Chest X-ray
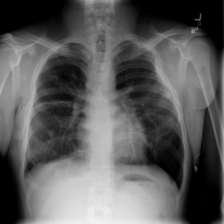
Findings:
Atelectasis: negative
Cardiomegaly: negative
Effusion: negative
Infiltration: negative
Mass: negative
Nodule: negative
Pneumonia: negative
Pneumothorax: negative
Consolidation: negative
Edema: negative
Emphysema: negative
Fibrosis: negative
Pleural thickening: negative
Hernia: negative